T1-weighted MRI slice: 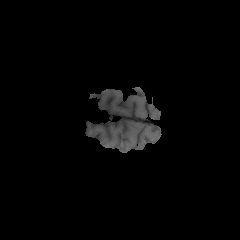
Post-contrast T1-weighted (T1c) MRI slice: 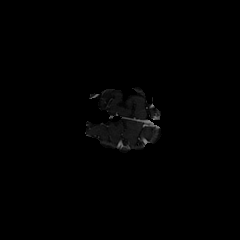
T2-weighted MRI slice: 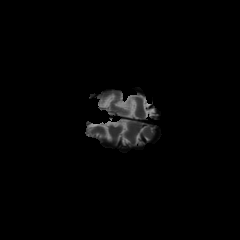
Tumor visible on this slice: no